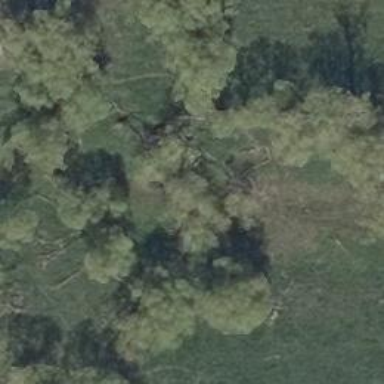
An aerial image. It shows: Swamp in wetland area.